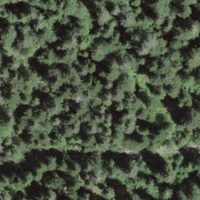
EUNIS habitat code: 43
Species observed at this site:
Rosa pendulina